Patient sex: M
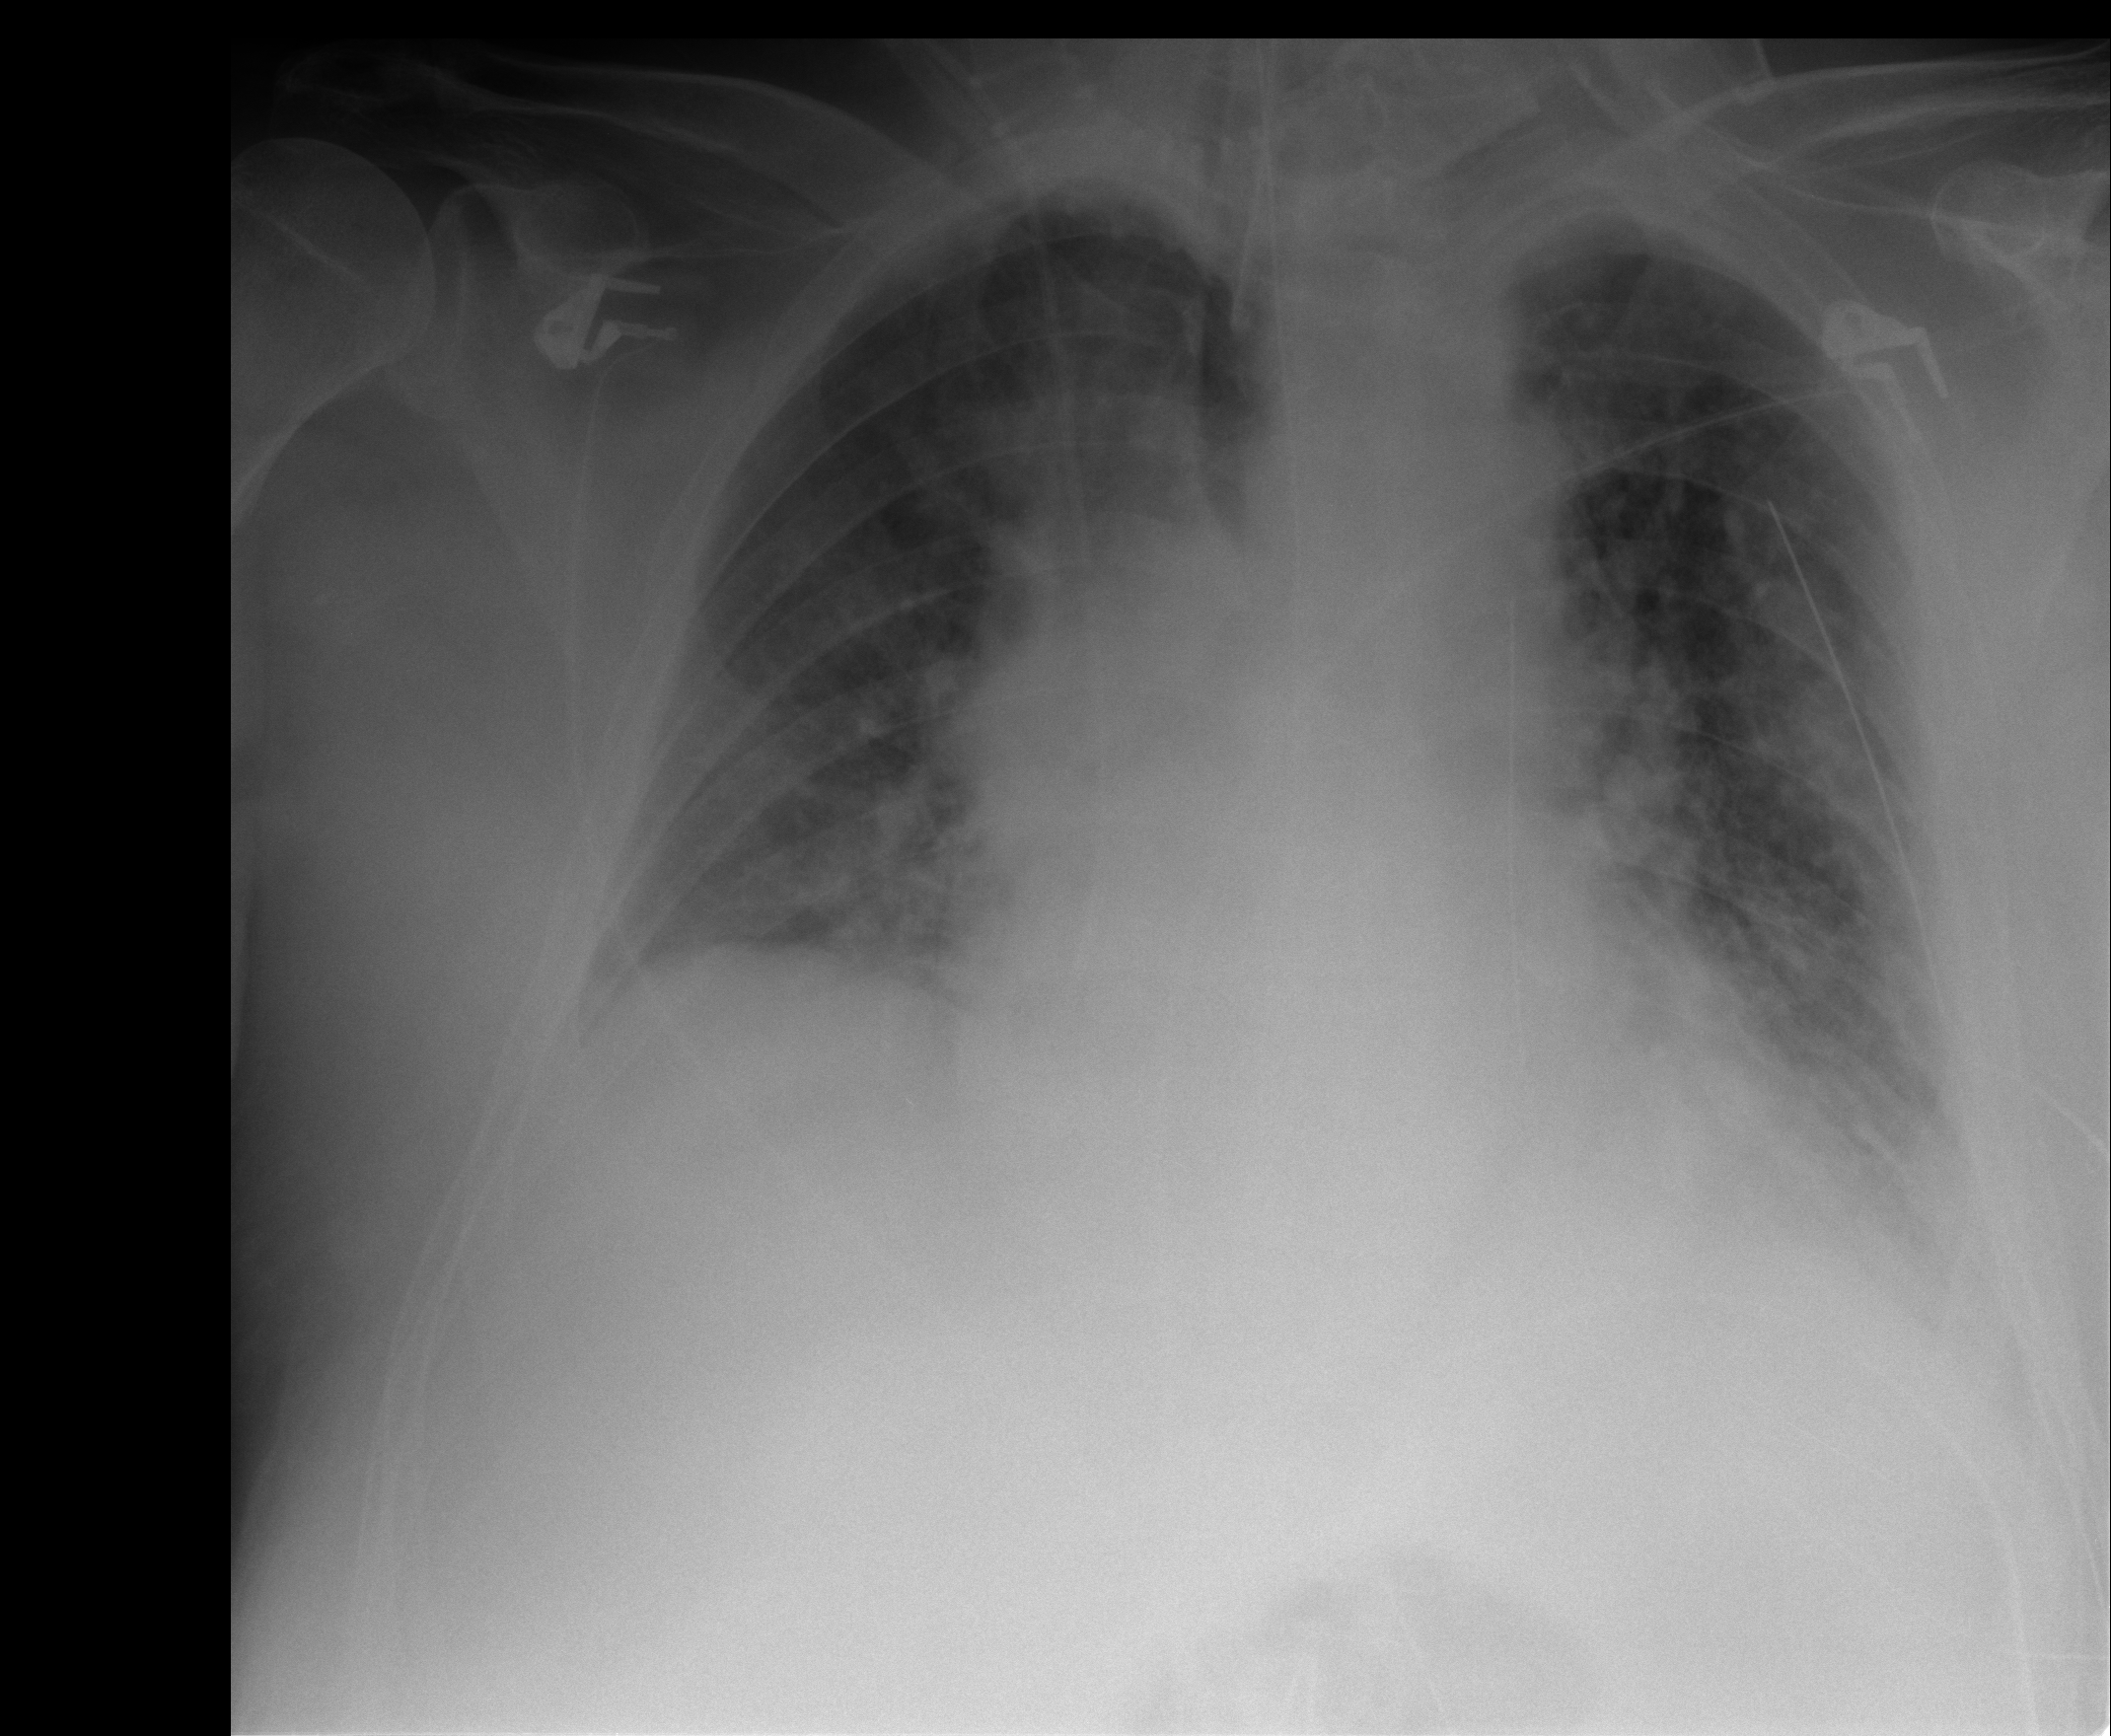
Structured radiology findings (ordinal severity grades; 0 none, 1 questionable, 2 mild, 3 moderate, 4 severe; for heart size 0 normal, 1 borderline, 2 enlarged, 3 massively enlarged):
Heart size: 2
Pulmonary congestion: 1
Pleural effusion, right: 2
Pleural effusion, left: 2
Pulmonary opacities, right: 0
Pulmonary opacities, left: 1
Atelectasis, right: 2
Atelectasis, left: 3